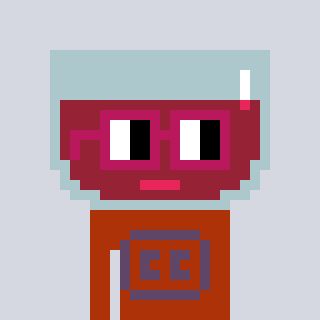
a pixel art character with square dark red glasses, a wine-shaped head and a hotbrown-colored body on a cool background